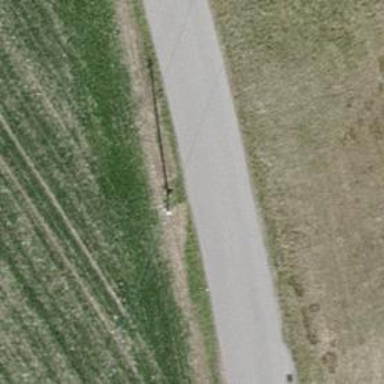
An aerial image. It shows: Minor power line.